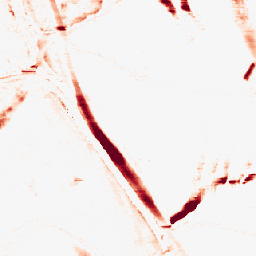
Category: morphological
Decomposition family: morphological_rect
Decomposition parameters: operation: opening
width: 20
height: 3
Upsampling method: area
Upsampling parameters: scale: 4
Upsampling scale: 4